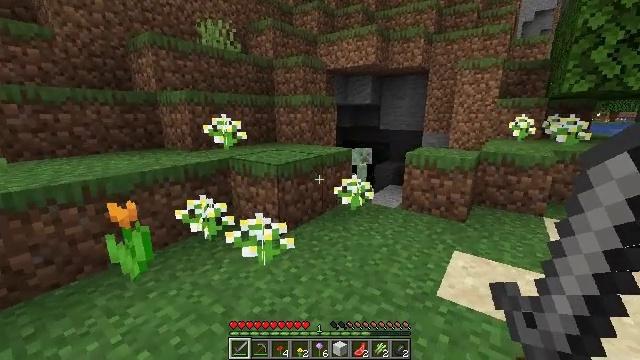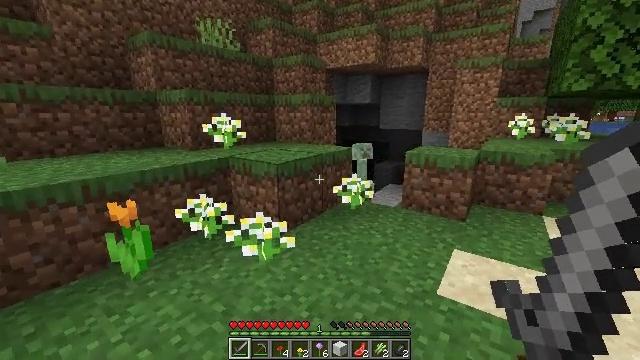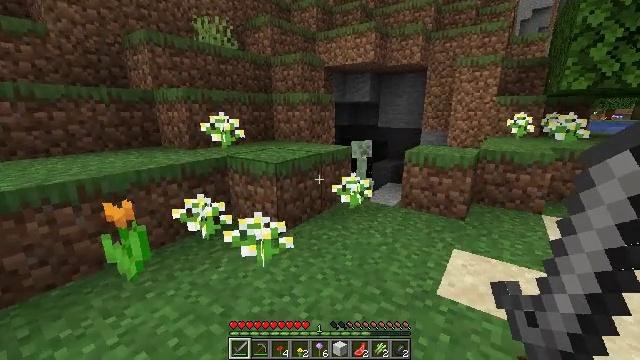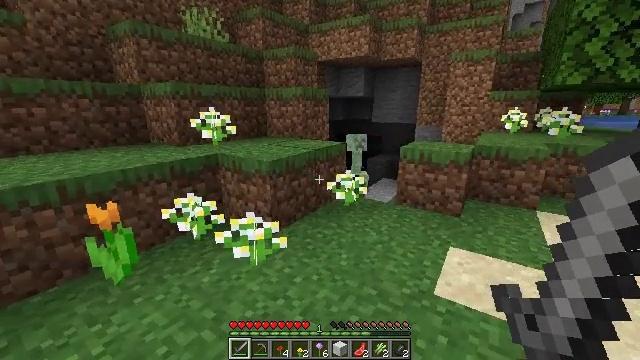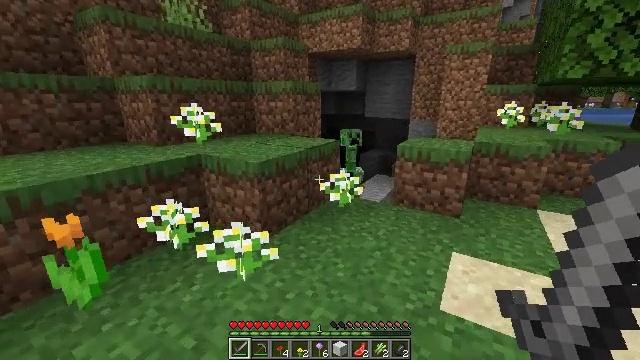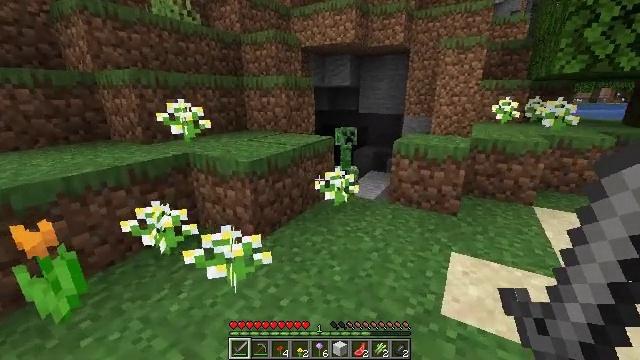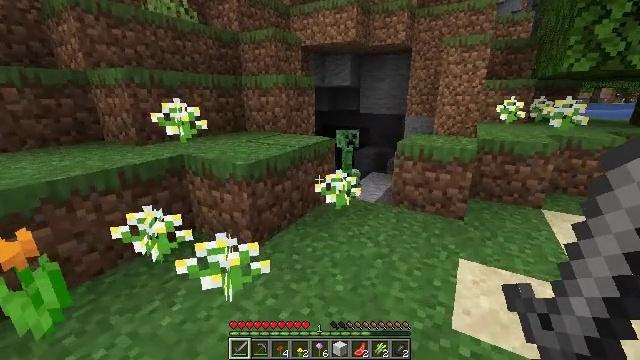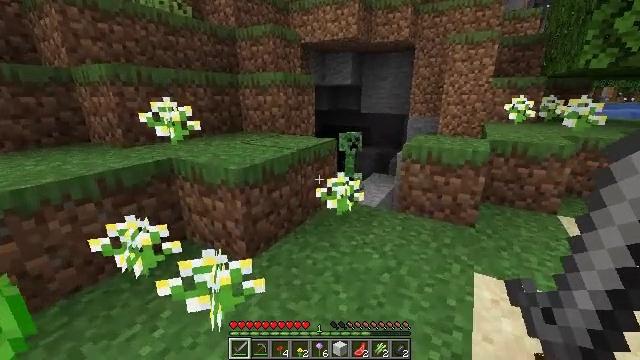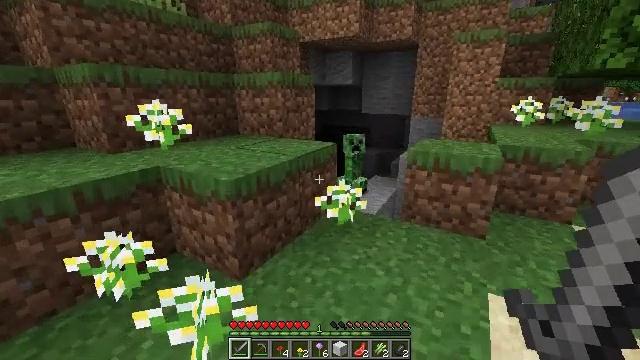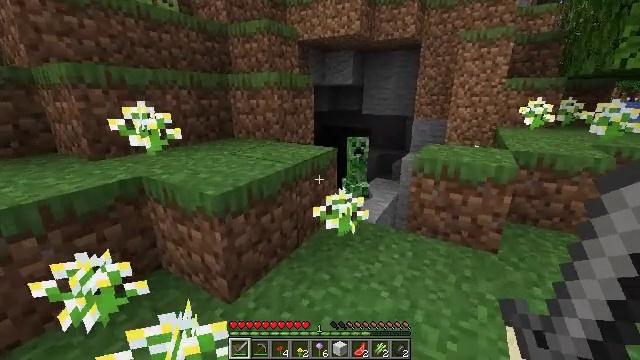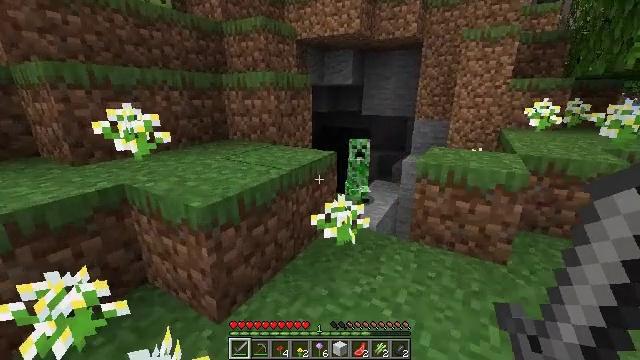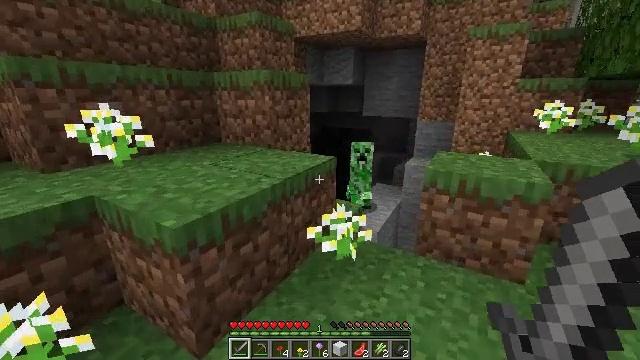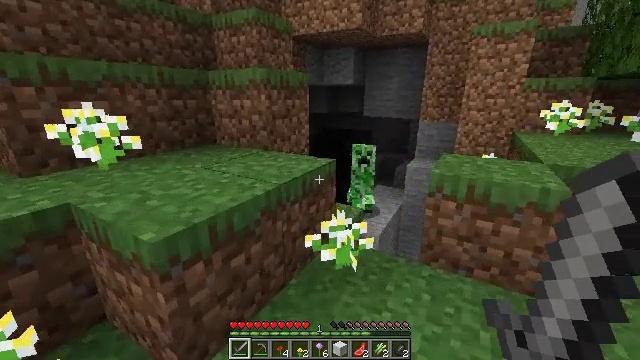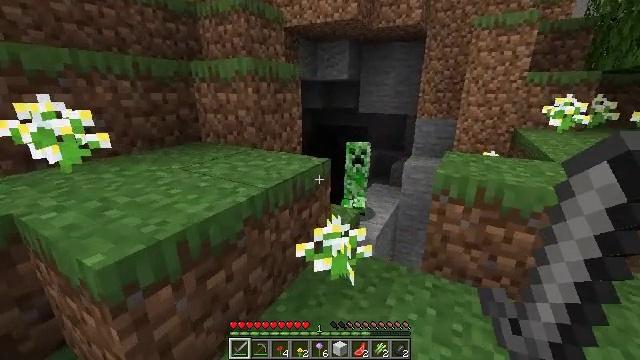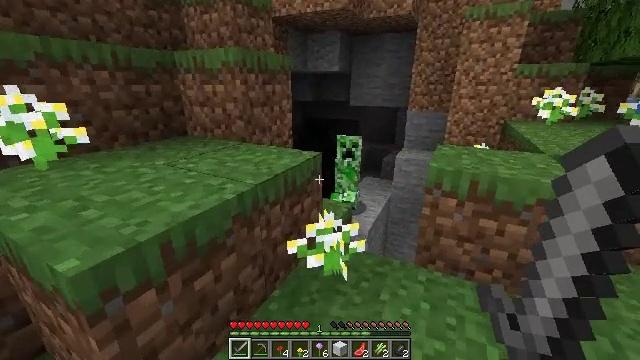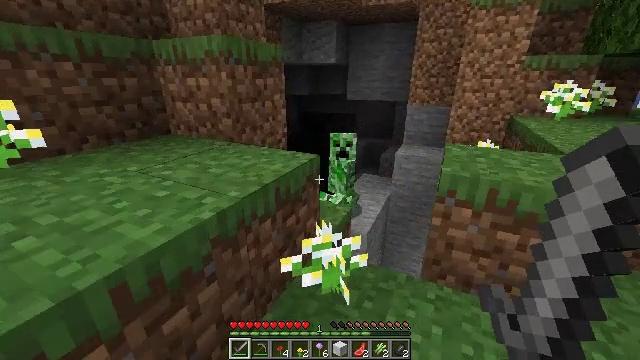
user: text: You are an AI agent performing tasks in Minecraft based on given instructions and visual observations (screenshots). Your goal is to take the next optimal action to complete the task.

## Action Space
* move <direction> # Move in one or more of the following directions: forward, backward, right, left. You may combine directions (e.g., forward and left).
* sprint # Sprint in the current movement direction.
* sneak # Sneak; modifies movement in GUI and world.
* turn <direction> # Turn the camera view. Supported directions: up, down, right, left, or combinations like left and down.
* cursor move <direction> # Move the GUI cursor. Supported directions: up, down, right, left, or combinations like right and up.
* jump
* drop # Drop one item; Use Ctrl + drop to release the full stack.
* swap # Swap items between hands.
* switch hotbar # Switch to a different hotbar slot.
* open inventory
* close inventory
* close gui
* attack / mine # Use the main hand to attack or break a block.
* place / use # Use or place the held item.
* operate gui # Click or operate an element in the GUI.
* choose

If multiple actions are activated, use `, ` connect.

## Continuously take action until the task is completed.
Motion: motion action
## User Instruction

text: Hunt the creeper.
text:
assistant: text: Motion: no_op
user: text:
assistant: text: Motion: move forward
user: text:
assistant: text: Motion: move forward, turn right and down
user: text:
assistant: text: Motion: move forward, turn right and down
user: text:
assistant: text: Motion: move forward, turn right
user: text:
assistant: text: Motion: move forward
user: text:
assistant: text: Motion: move forward
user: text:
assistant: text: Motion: move forward
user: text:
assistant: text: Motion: move forward
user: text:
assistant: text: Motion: move forward
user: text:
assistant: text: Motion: move forward
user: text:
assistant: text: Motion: move forward
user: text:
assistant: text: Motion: move forward, turn right
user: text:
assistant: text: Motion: move forward, turn right and down
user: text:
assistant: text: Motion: move forward, turn down
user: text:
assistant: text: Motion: turn right
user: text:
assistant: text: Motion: turn right
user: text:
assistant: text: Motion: turn right
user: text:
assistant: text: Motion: no_op
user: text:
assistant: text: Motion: no_op
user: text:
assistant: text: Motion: turn left
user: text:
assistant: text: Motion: turn left and up
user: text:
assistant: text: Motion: turn left and up
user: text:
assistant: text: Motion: no_op
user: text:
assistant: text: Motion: turn up
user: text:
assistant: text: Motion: move forward
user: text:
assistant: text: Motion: move forward
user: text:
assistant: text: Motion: move forward
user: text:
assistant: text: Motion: move forward
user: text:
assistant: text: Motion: move forward